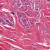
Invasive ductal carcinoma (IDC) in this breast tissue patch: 0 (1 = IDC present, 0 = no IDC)